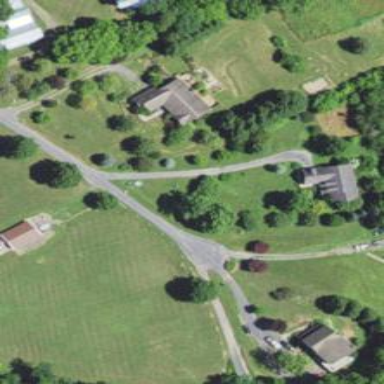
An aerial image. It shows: Driveway leading to service road.